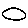
Label: circle